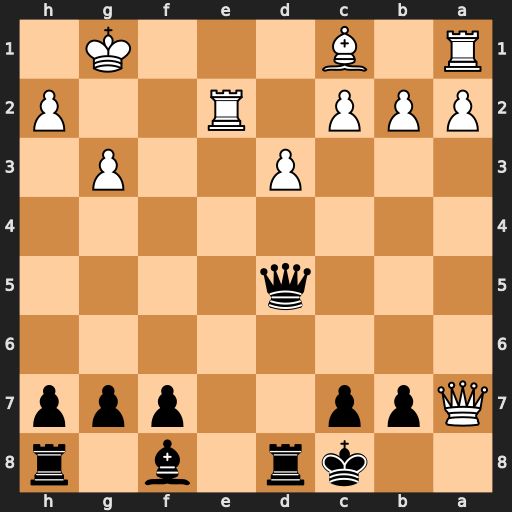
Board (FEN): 2kr1b1r/Qpp2ppp/8/3q4/8/3P2P1/PPP1R2P/R1B3K1
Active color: b
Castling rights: -
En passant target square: -
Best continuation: Bc5+ Qxc5 Qxc5+